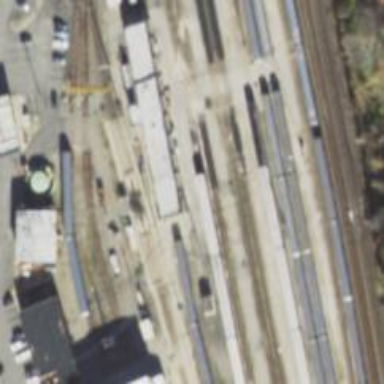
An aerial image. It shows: Electrified rail yard for railway service.